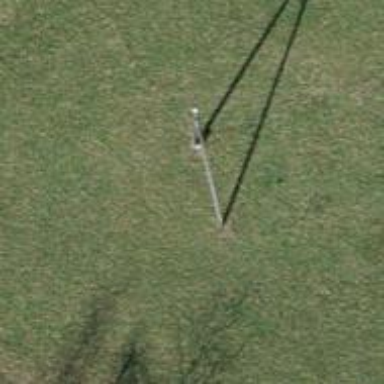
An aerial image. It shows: Guyed power pole.